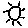
Label: sun